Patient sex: M
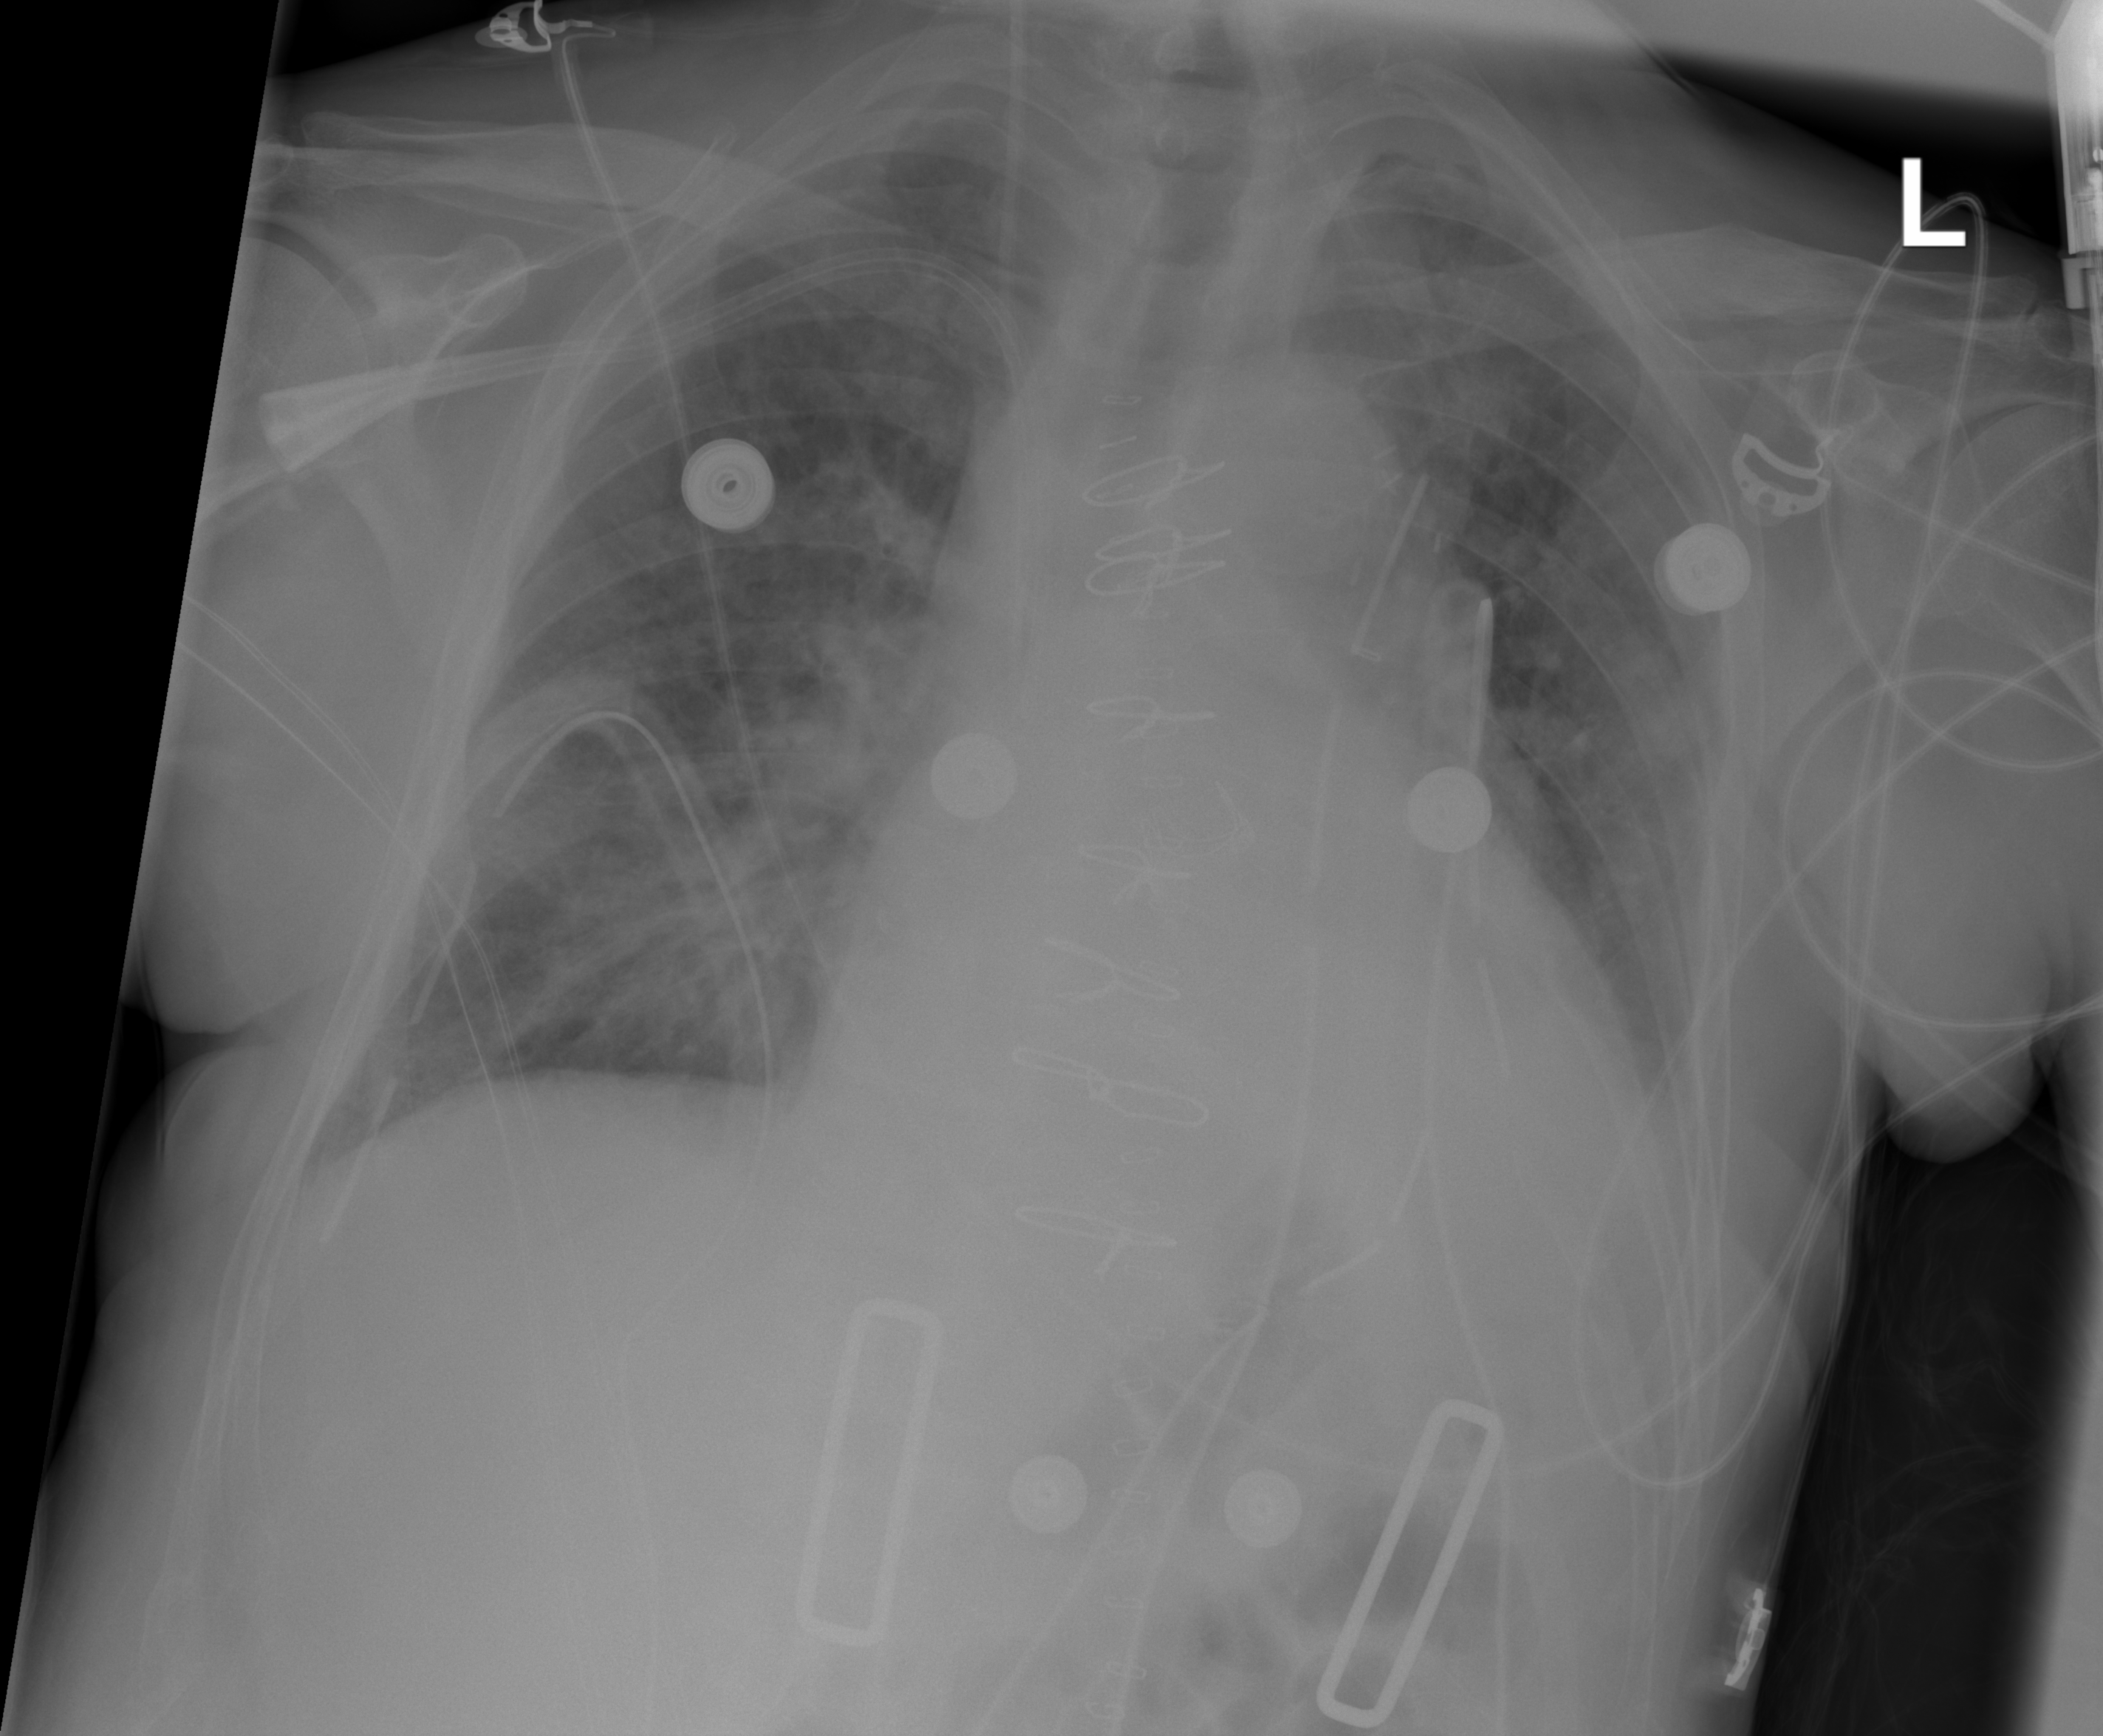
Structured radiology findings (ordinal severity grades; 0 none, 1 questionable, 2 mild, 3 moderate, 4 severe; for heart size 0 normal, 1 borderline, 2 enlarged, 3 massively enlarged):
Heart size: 1
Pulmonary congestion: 3
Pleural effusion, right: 0
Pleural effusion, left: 1
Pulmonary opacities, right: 3
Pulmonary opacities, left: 2
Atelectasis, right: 0
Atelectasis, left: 2